Aerial crown-view tile of a tropical tree (Barro Colorado Island, Panama), acquired 20240611:
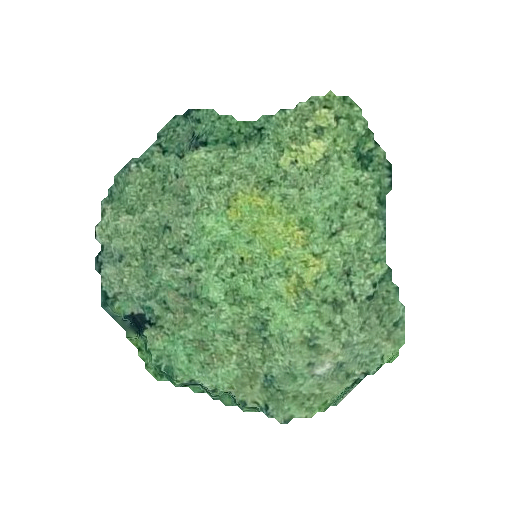
Species: Prioria copaifera
GBIF accepted scientific name: Prioria copaifera
Crown area: 119.377 m²